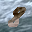
Label: 8